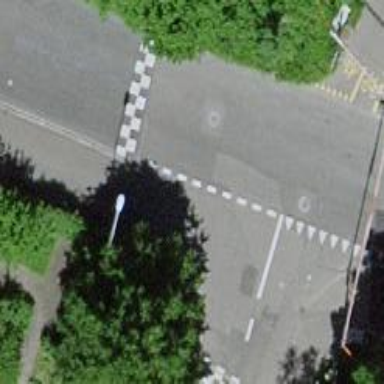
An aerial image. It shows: Kerb barrier.